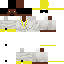
A male human skin with dark skin, wearing brown bald dressed in a blue hoodie and black pants, featuring a closed mouth.